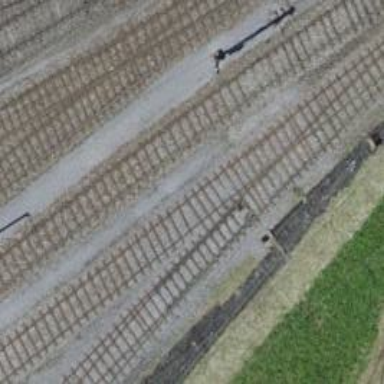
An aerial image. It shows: Yard with single rail track. The railway track is electrified with contact line for service purposes.